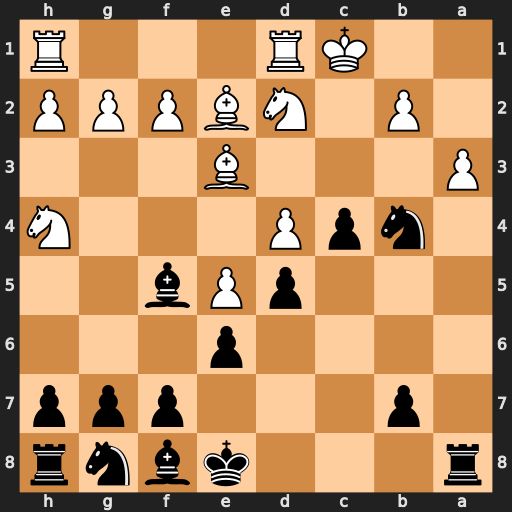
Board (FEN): r3kbnr/1p3ppp/4p3/3pPb2/1npP3N/P3B3/1P1NBPPP/2KR3R
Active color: b
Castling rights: kq
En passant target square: -
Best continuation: Na2#